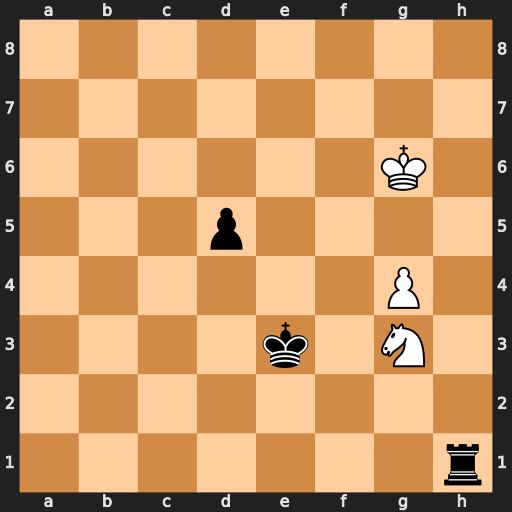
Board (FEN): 8/8/6K1/3p4/6P1/4k1N1/8/7r
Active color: w
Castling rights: -
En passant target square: -
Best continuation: Nxh1 d4 Kf5 d3 Ng3